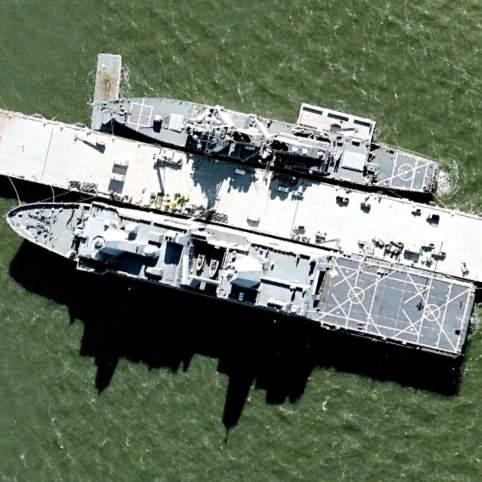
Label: combat